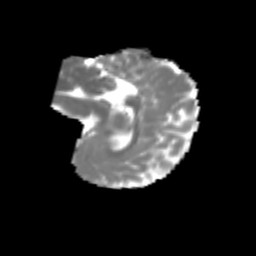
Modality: MD
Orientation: sagittal
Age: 6
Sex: female
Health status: healthy